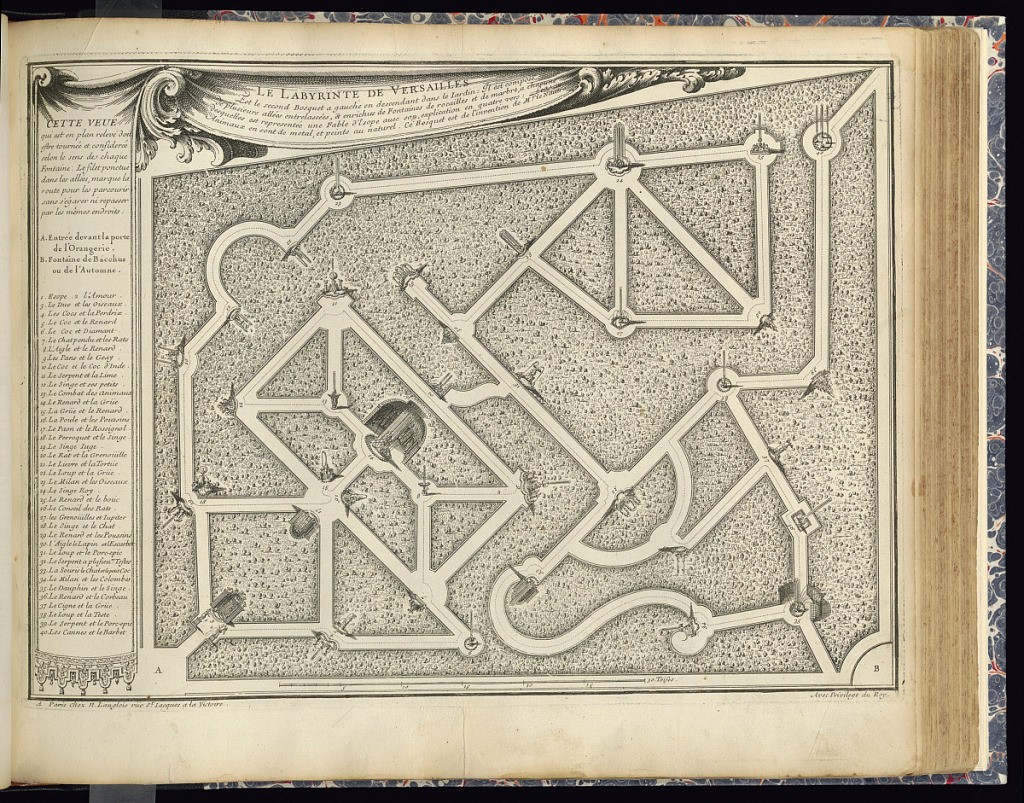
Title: LE LABYRINTE DE VERSAILLES
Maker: Nicolas Langlois, French, 1640 - 1703
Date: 1673–1703
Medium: Etching on laid paper
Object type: Print
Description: Plan view of the labyrinth in the gardens at Versailles featuring fountains with animals from Aesop's Fables. The fountains and details are numbered with a legend to the left. A short description and title are lettered above with a scale below. The description includes instructions on how best to use the plan when navigating the labyrinth.